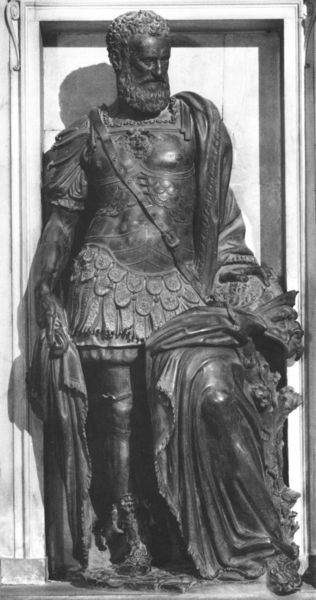
Titel: Grabmal für Gian Giacomo de Medici, Marchese von Marignano
Künstler: Leone Leoni
Standort: Mailand, Dom (EU - I)
Schlagwörter: fuß, mann, umhang, grau, licht, mund, nase, schwarz, weiss, blick, gürtel, tuch, hochformat, rock, alt, bart, hemd, falten, mensch, rahmen, stehen, stein, figur, gewand, mantel, stehend, stoff, locken, rechts, renaissance, schultern, schuppen, skulptur, statue, riemen, metall, bronze, plastik, knie, foto, muskulös, eisen, nische, schild, panzer, stolz, steht, groß, plastisch, schwarzweiss, soldat, helm, ritter, rüstung, römer, sandale, brustpanzer, stark, krieger, gurt, niesche, grieche, römisch, skultur, strumpfband, antikendiskurs